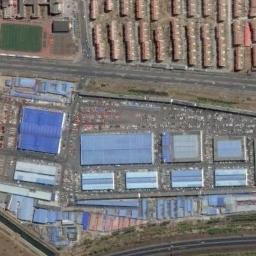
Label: industrial_area